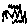
Label: zigzag